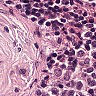
Metastatic tissue present: no